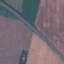
Land use / land cover class: Highway